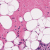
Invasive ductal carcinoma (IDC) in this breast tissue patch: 0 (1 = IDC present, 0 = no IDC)